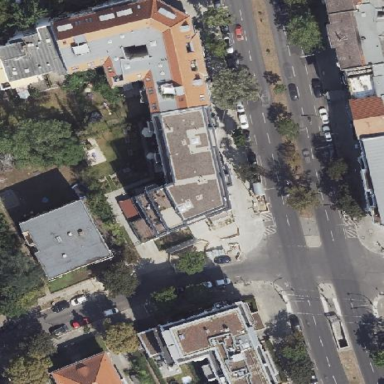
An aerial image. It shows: View of apartment building.